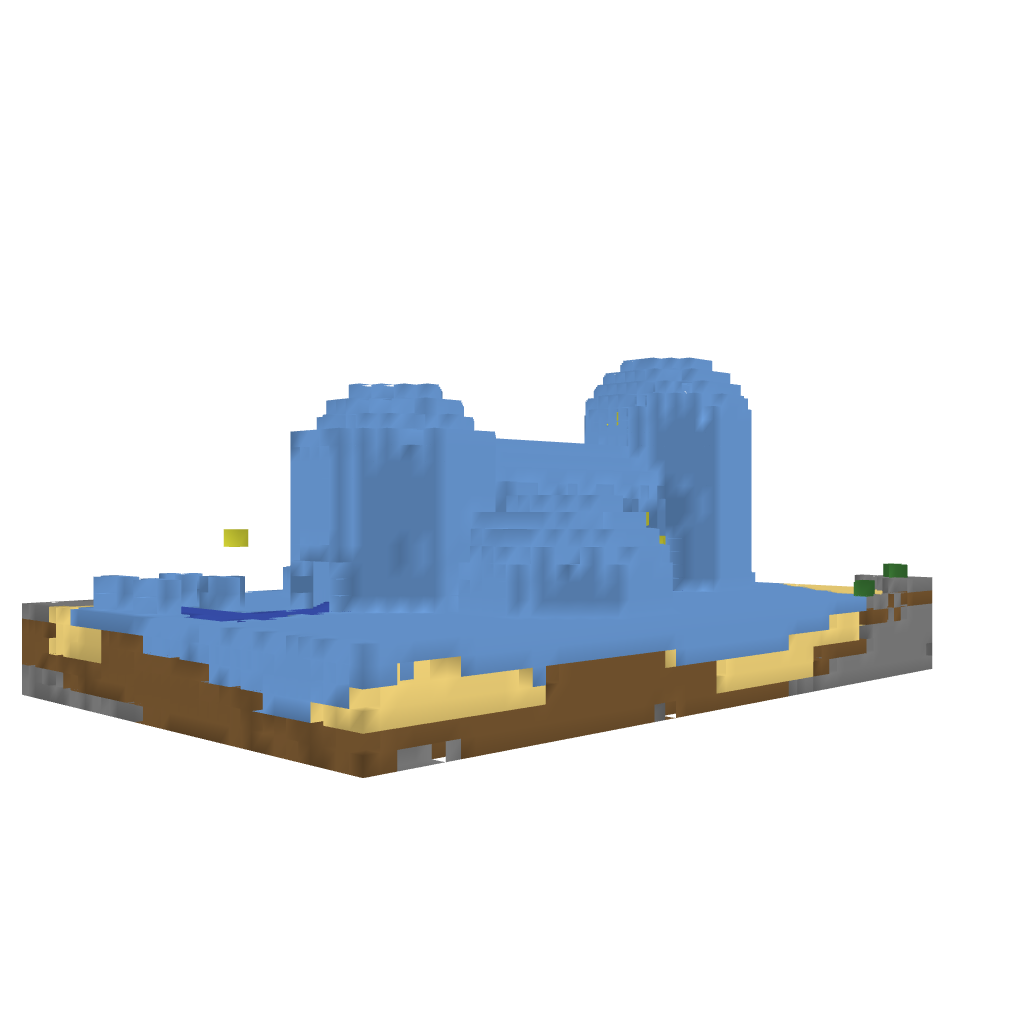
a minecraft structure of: Water Palace bad low quality